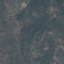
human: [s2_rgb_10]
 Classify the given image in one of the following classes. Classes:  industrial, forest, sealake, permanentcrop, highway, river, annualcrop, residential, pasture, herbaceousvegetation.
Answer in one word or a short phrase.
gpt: HerbaceousVegetation